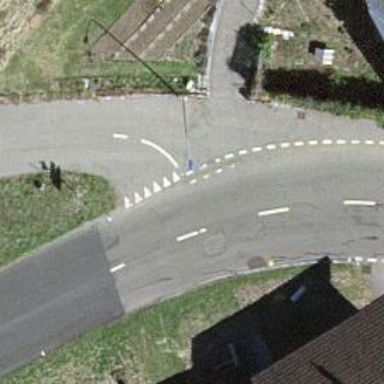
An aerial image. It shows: Secondary road.